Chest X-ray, PA view. Patient: 51 years old, sex F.
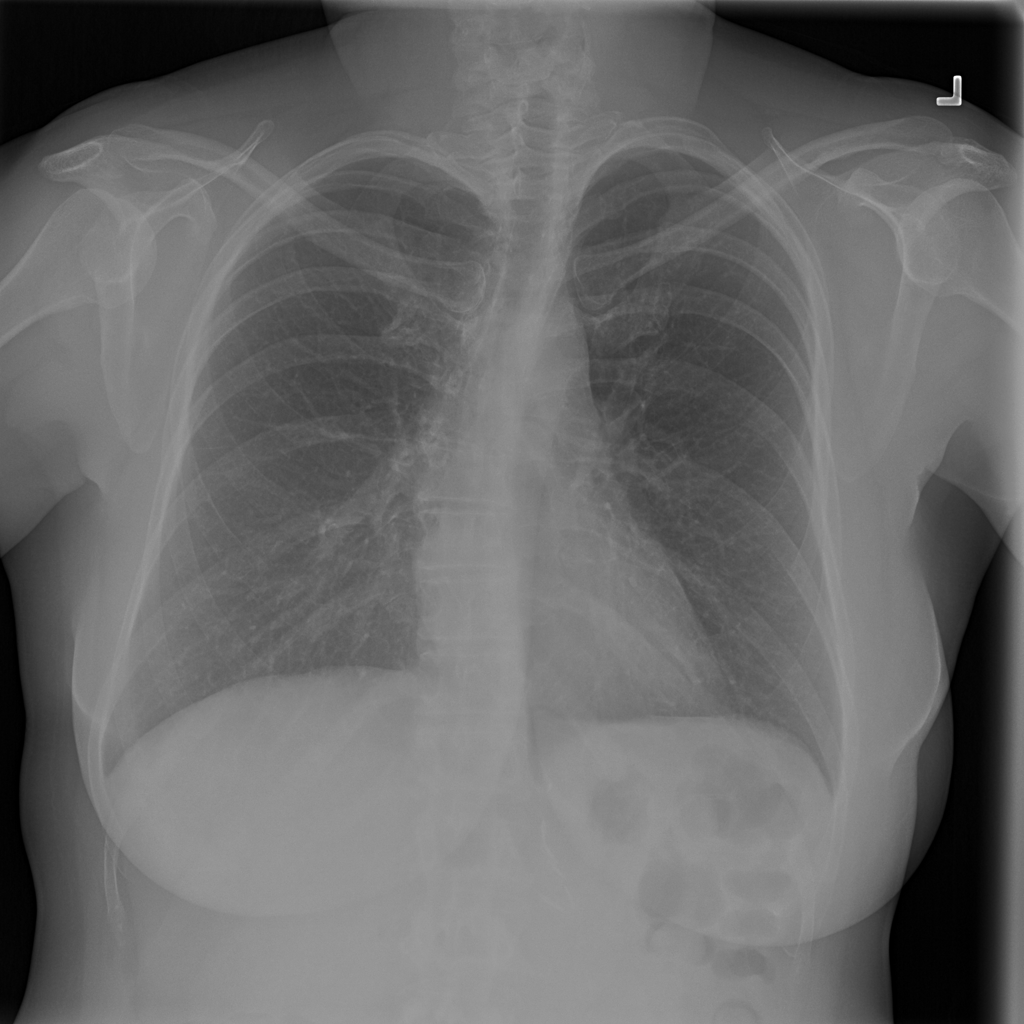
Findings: No Finding